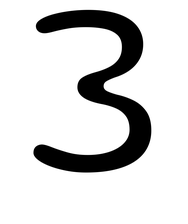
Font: Gluten_Light